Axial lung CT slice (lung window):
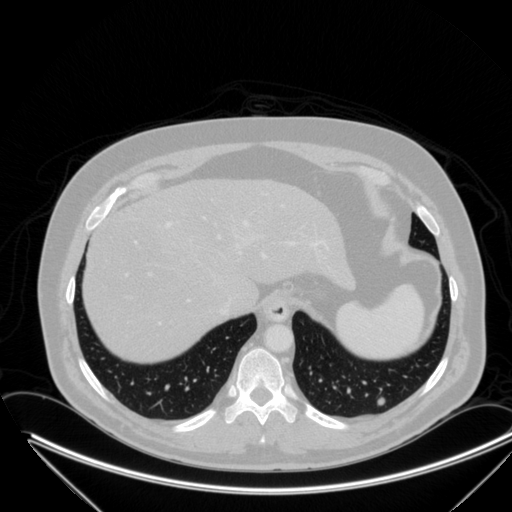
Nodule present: yes
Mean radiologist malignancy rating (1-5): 3.5